Field crop: maize
Growth stage: 2
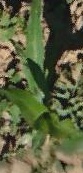
Species: maize